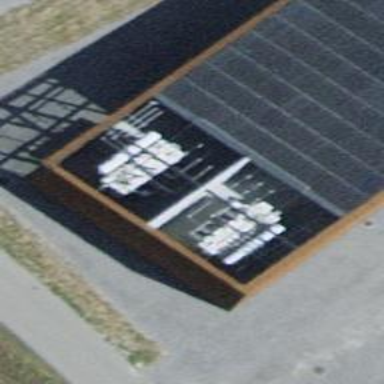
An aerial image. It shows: Transformer is shown.